Field crop: maize
Growth stage: 2
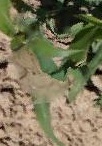
Species: maize